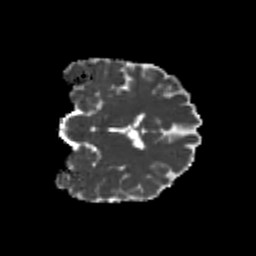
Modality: MD
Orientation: coronal
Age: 22
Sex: male
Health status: healthy
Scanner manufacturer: philips
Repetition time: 7.393 s
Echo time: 0.08599 s